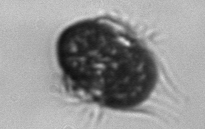
Label: Mesodinium